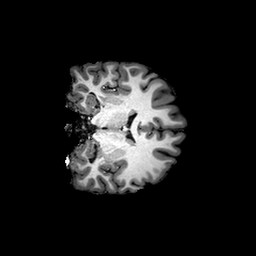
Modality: T1w
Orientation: coronal